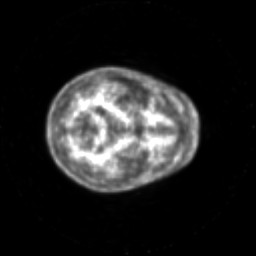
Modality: PET
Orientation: axial
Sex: female
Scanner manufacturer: siemens